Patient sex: M
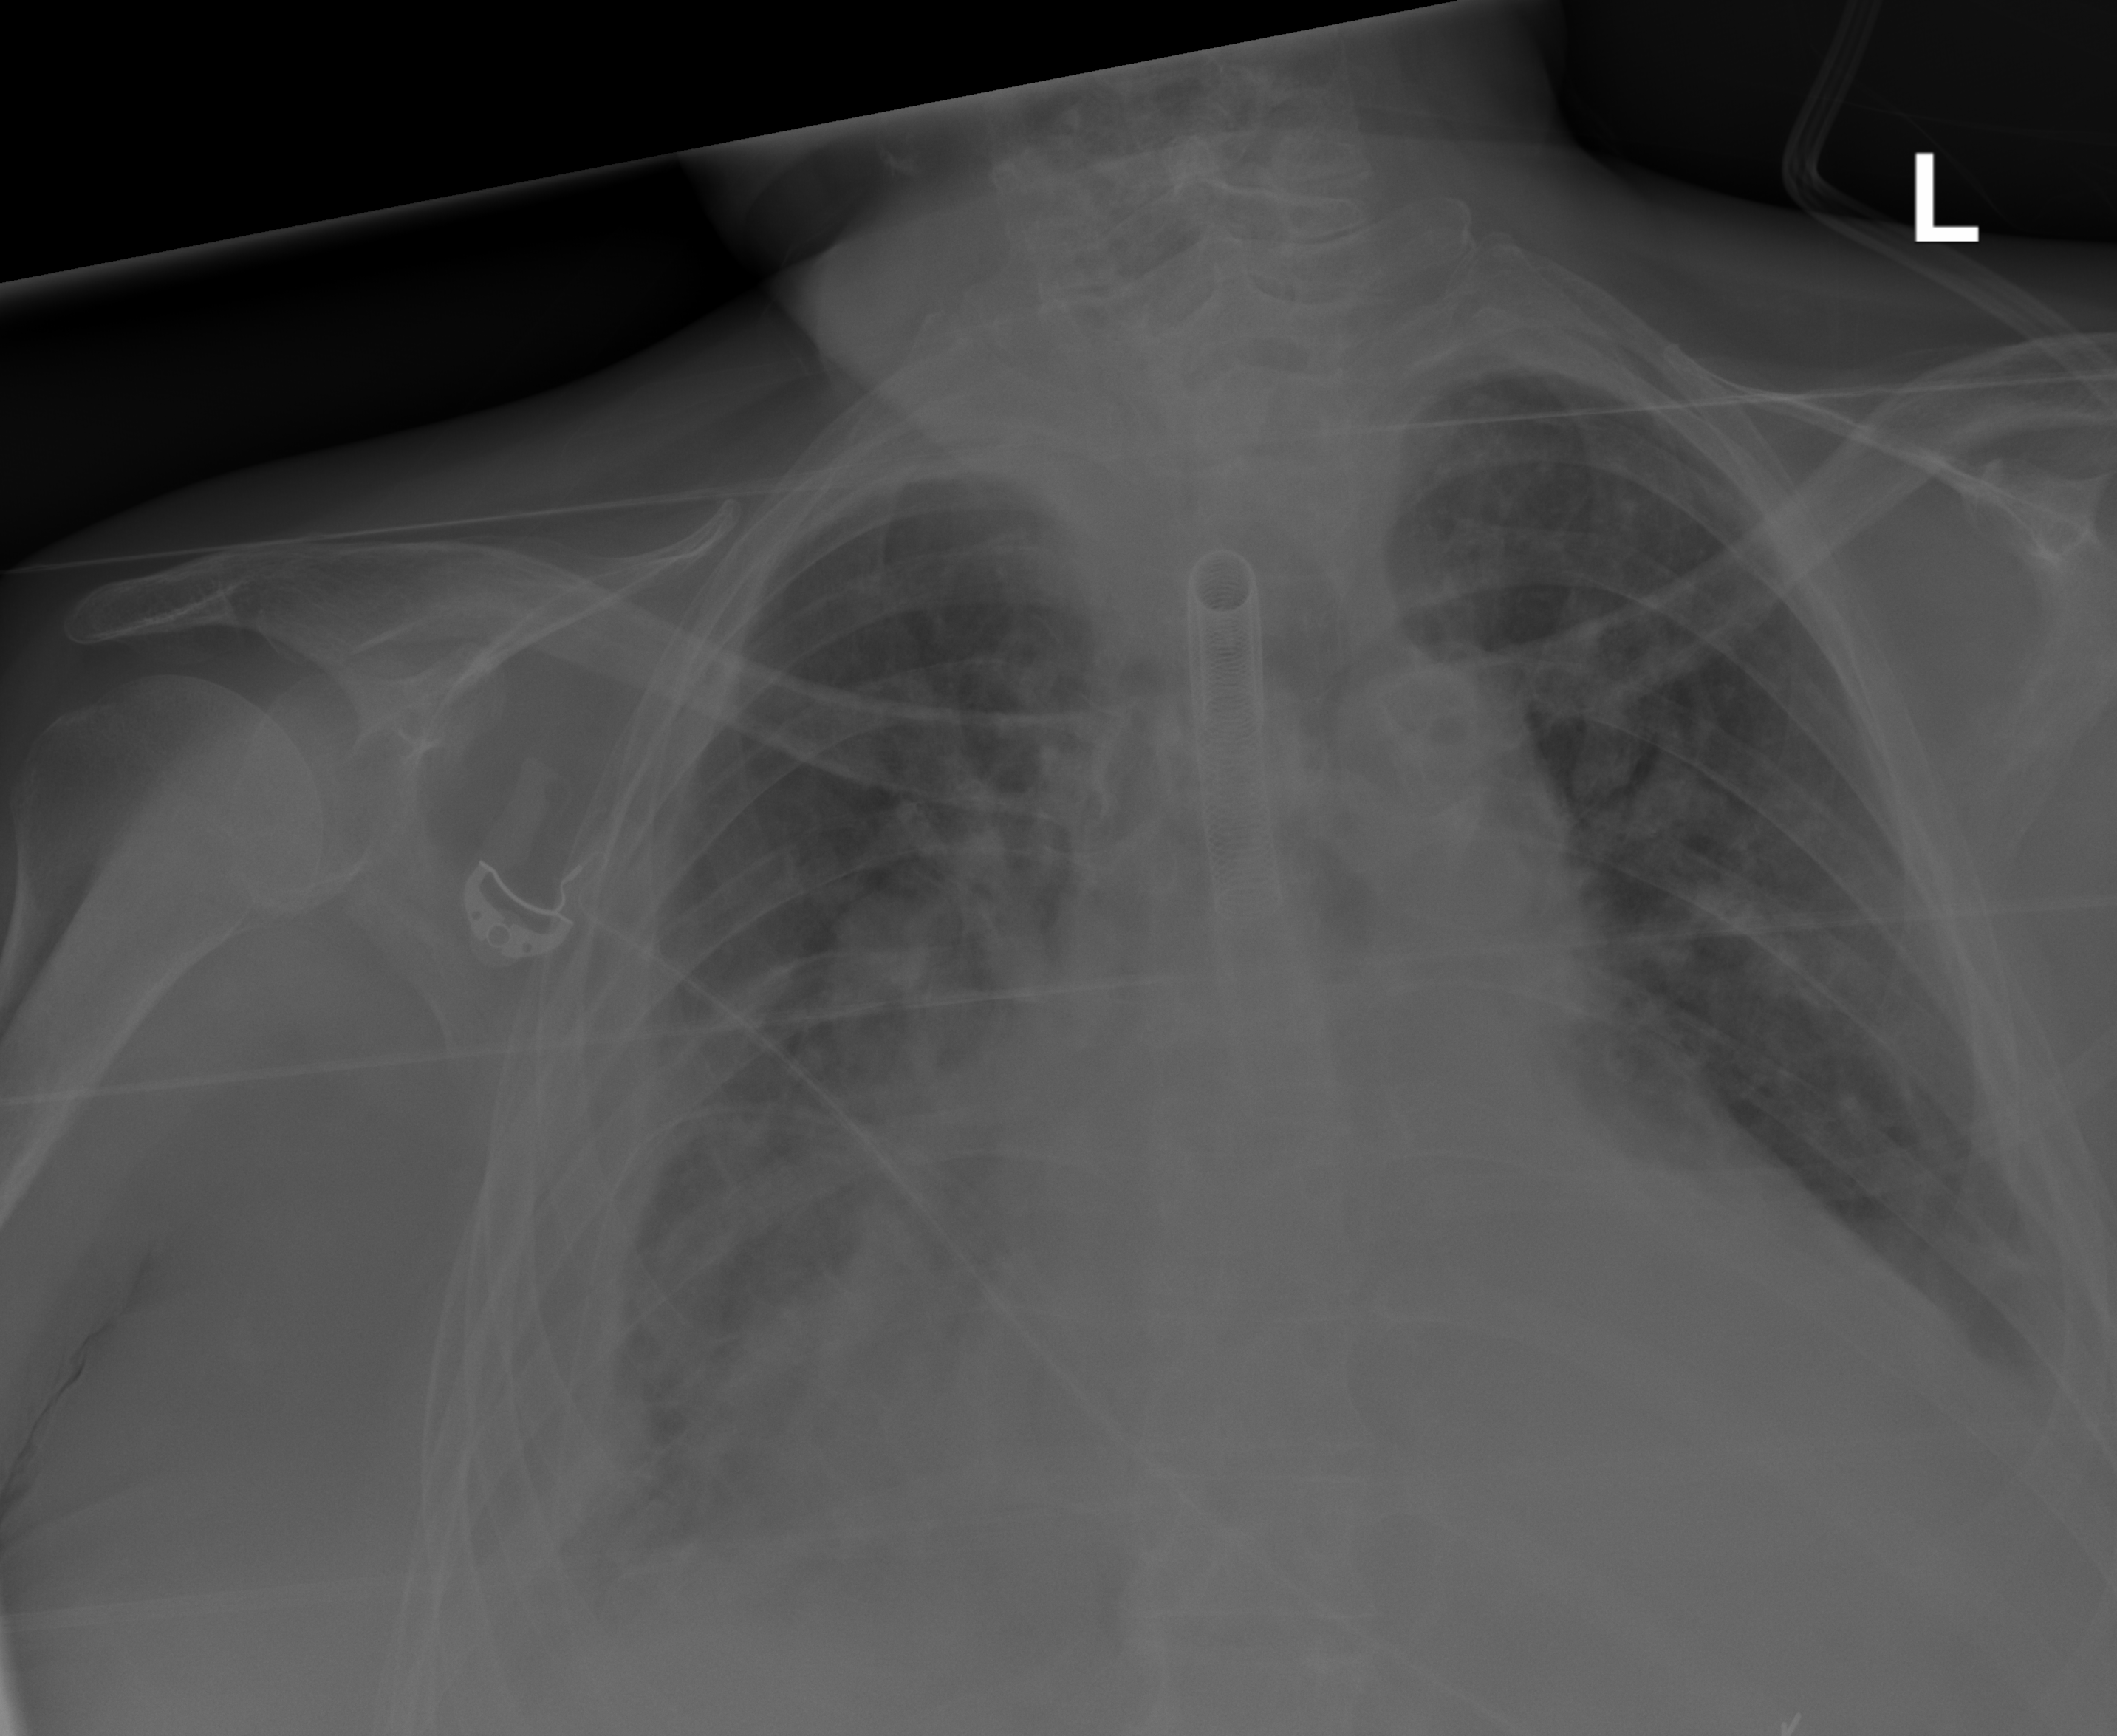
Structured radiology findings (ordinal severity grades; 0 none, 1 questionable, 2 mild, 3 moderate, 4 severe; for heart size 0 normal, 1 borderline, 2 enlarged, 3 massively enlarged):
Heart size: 2
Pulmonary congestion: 3
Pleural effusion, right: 3
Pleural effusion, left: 2
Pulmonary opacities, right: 2
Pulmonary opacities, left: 2
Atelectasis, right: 3
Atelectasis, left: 2